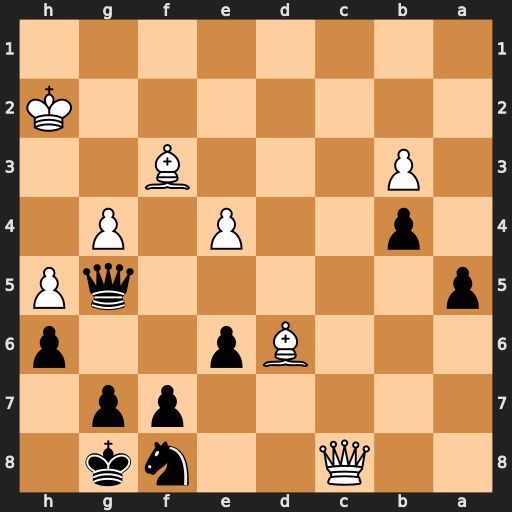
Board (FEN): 2Q2nk1/5pp1/3Bp2p/p5qP/1p2P1P1/1P3B2/7K/8
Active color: b
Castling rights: -
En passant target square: -
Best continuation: Qd2+ Kh3 Qxd6